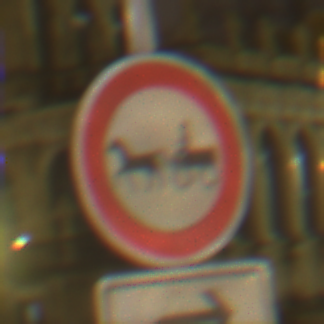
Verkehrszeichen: VerbotGespannfuhrwerke
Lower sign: RichtungsangabeDurchPfeile5
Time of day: Night
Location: Outdoor (Urban)
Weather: Overcast
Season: NotSpecified
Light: Artificial